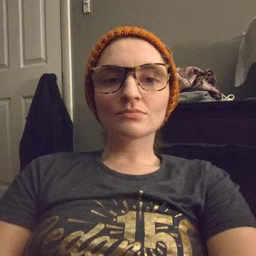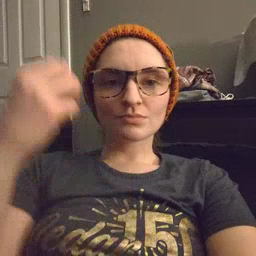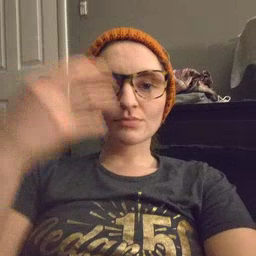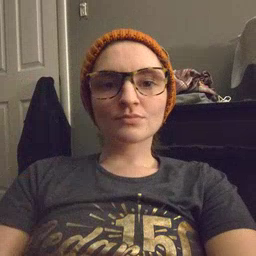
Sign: shower